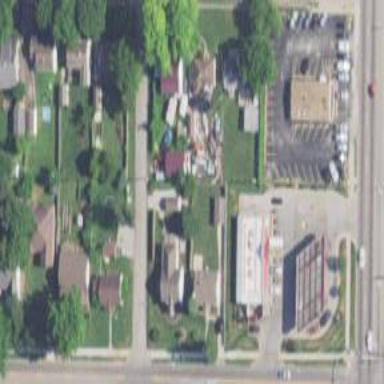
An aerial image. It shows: Convenience shop.